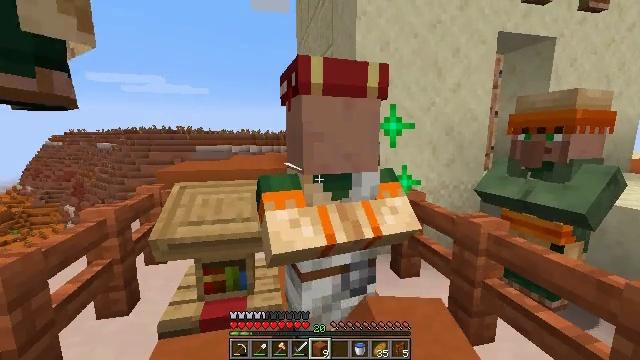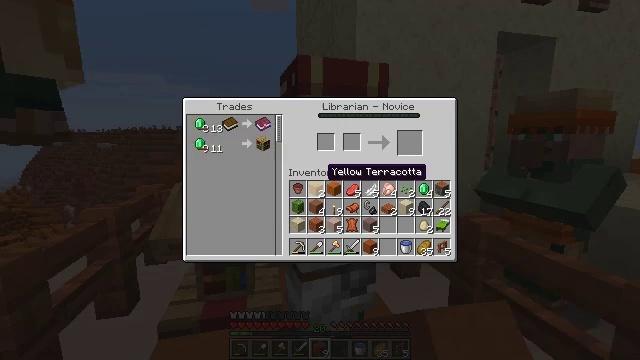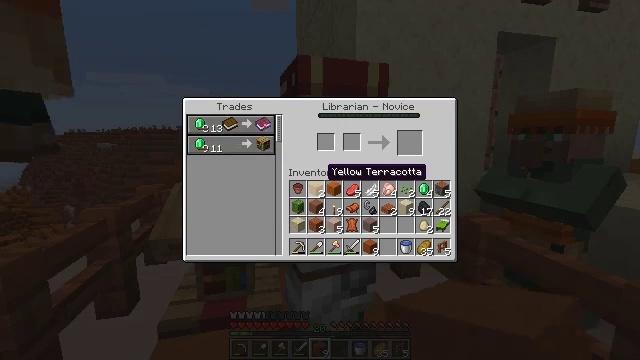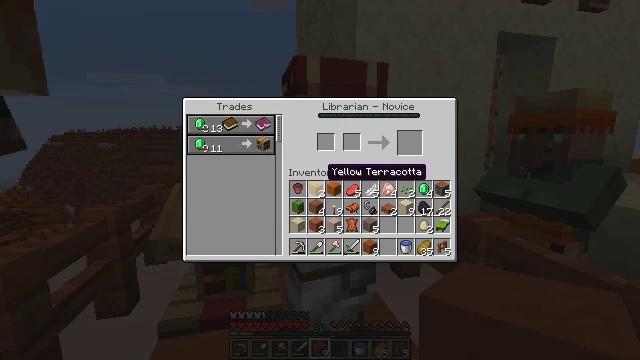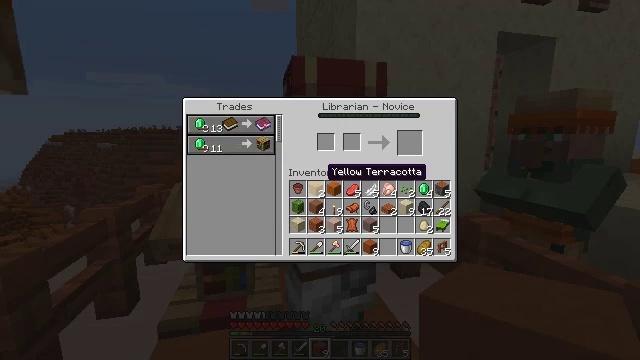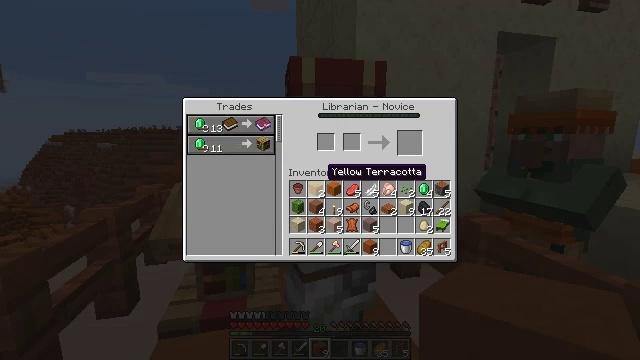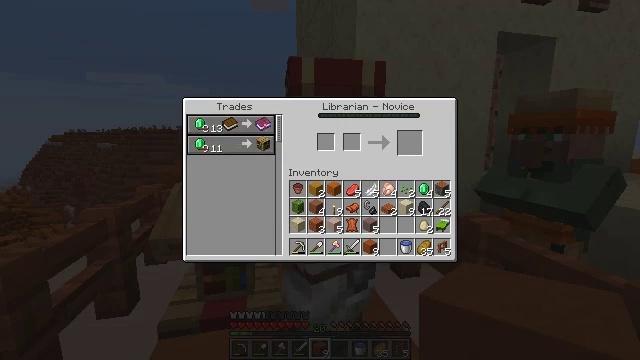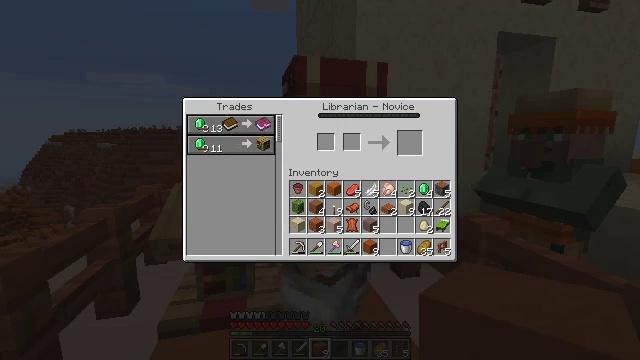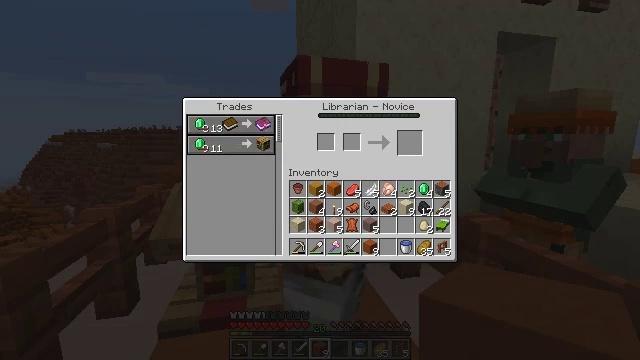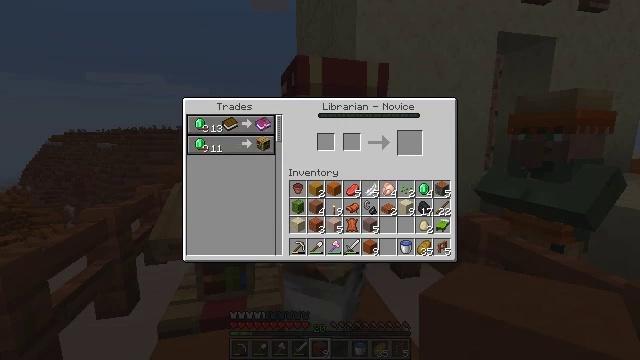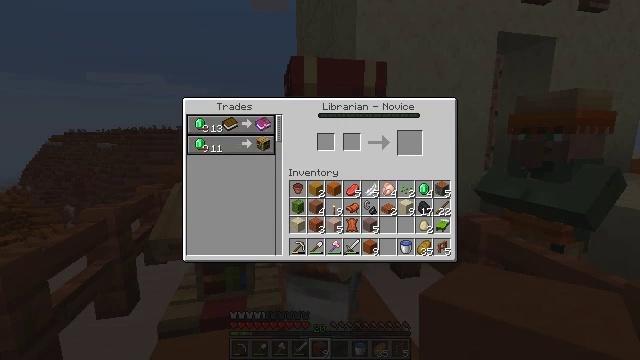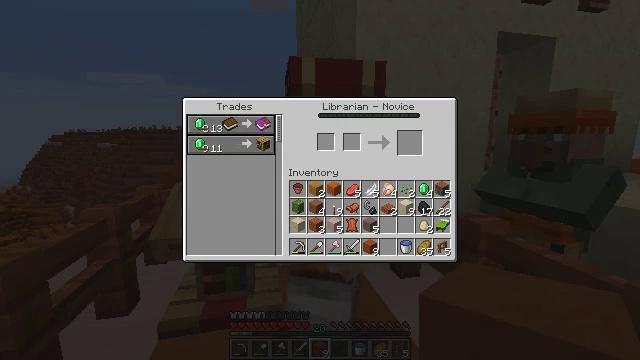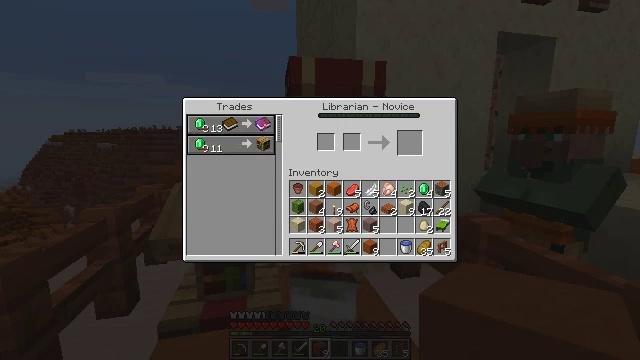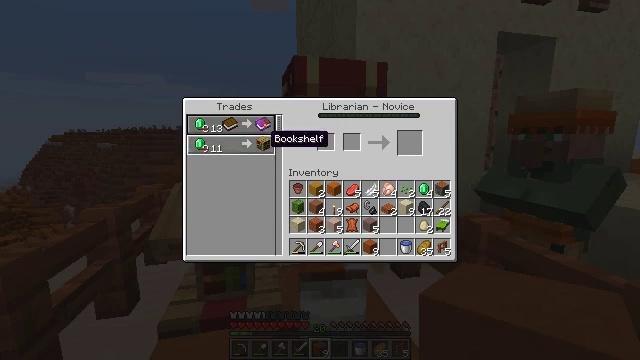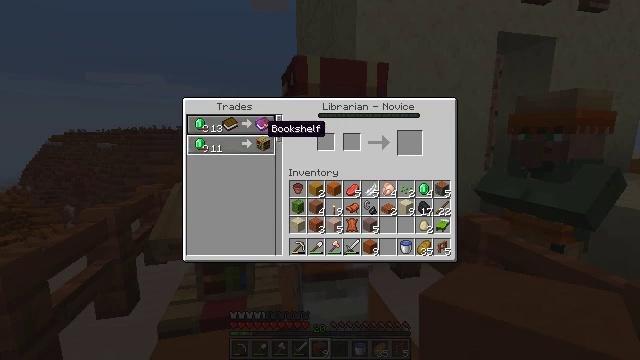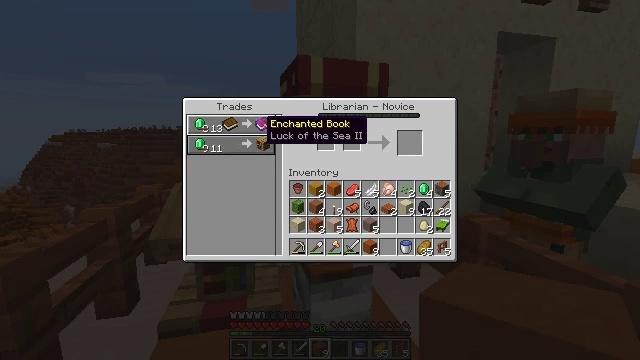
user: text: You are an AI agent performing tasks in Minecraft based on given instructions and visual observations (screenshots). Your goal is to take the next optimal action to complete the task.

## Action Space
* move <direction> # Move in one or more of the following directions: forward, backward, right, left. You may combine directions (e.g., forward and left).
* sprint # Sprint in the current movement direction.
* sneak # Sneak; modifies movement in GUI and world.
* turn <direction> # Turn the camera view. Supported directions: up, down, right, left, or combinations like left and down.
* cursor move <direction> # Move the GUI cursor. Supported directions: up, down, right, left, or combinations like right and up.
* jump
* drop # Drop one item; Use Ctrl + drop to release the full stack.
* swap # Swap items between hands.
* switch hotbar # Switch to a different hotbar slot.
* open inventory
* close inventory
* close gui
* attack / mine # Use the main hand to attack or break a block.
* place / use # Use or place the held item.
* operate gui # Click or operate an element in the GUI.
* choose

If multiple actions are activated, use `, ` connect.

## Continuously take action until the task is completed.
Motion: motion action
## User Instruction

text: Left-click to mine the lectern.
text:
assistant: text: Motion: open gui
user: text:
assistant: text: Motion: no_op
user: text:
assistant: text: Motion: no_op
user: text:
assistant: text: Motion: no_op
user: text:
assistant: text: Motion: no_op
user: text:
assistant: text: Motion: cursor move left and up
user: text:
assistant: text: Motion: cursor move left and up
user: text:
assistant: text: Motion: cursor move left
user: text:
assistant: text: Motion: no_op
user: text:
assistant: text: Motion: no_op
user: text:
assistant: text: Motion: no_op
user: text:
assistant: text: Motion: no_op
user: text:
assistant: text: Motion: cursor move left and up
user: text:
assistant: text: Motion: cursor move up
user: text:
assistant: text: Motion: no_op
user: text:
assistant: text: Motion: no_op
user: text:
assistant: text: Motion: no_op
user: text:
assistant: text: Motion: no_op
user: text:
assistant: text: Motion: no_op
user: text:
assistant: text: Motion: no_op
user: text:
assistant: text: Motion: no_op
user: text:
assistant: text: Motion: no_op
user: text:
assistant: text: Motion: no_op
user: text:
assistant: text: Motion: no_op
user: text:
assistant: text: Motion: no_op
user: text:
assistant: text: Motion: no_op
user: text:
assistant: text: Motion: no_op
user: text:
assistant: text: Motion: no_op
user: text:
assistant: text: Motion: no_op
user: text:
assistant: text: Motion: no_op